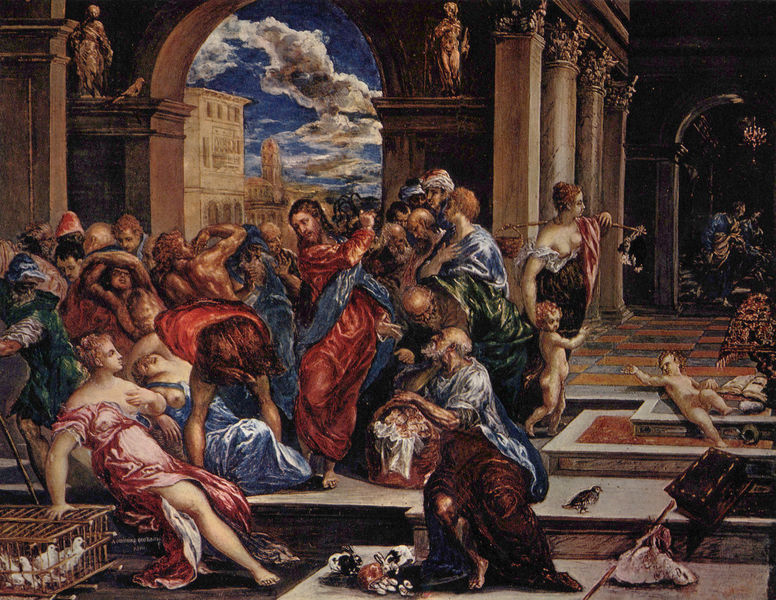
Titel: Die Vertreibung der Wechsler aus dem Tempel
Künstler: El Greco
Standort: Washington (District of Columbia)
Institution: National Gallery of Art
Schlagwörter: akt, blau, gemälde, himmel, kampf, mann, nackt, vogel, weiß, wolken, frauen, grün, menschen, stadt, braun, brust, bunt, dirnen, frau, kariert, kleid, kleider, licht, marmor, männer, orange, pfeiler, raum, schwarz, szene, säule, säulen, tür, ölbild, ausblick, gebäude, haus, rot, tiere, tuch, wolke, beige, fest, karo, alt, feier, gelage, jung, architektur, bibel, taube, tot, tragen, bild, innenraum, häuser, vögel, kirche, boden, tücher, innen, kind, prostituierte, rosa, kinder, stock, turm, chaos, engel, engelchen, hase, hasen, putte, putto, brüste, bogen, pflaster, venedig, farbe, baby, markt, saal, figuren, rundbogen, angst, treppe, unglück, zerstörung, historienbild, soldaten, essen, korb, kronleuchter, leuchter, stufen, nackte, plastik, geschlecht, tor, flucht, dirne, eingang, gang, truhe, schwein, greis, bruan, gemalt, glaube, palast, zentralperspektive, tauben, viele, fliesen, raub, streit, strafe, tumult, kiste, schachtel, kacheln, orgie, kapitelle, gestus, skulpturen, plastiken, statuen, kaninchen, christus, jesus, jesus christus, leid, fressen, wollust, tintoretto, segen, segnen, fingerzeig, gemenge, tempel, fresko, fließen, schatulle, jünger, käfig, vogelkäfig, amor, heilig, putten, korinthisch, vertreibung, jerusalem, babies, schlagen, gerangel, getummel, fromm, farbenfroh, tiepolo, ralle, exzess, eindringen, flise, huren, navkt, vertreibung aus dem tempel, dekadenz, möpse, handgemenge, zerstören, gele